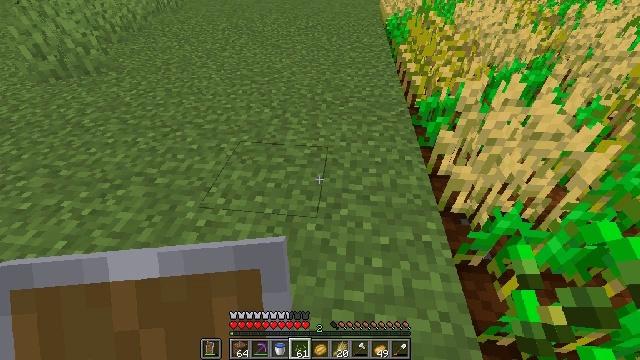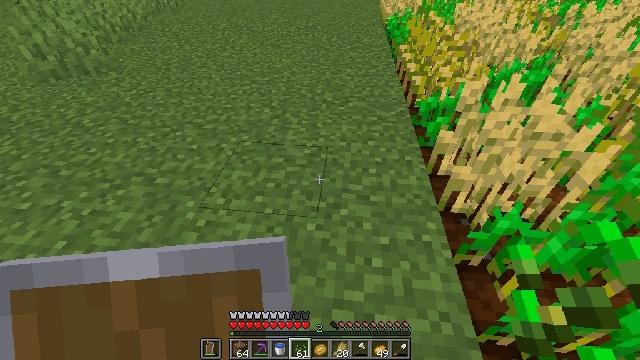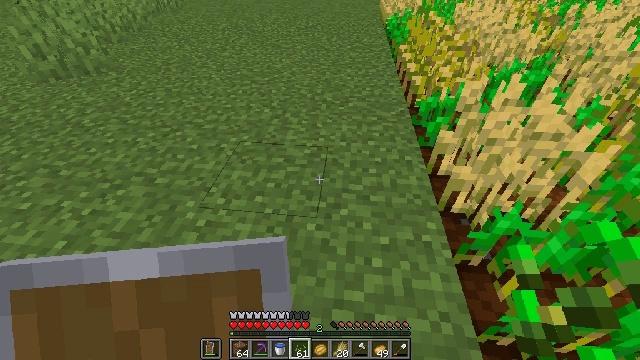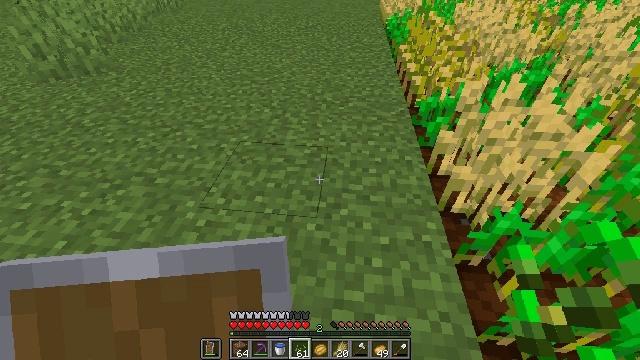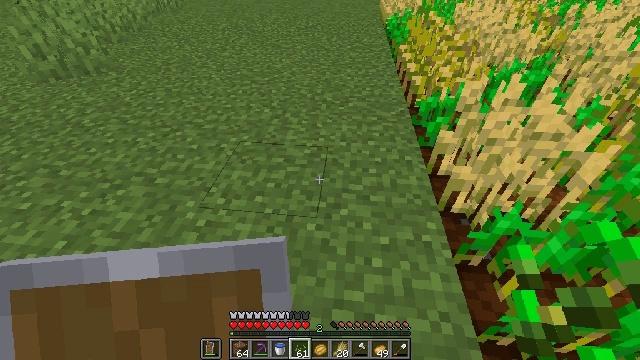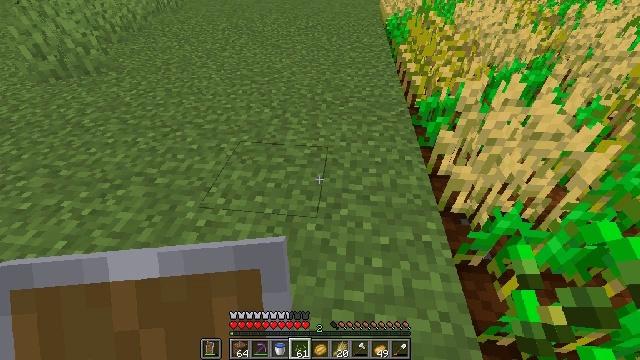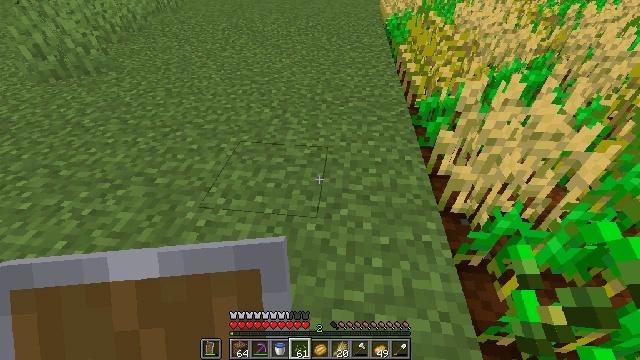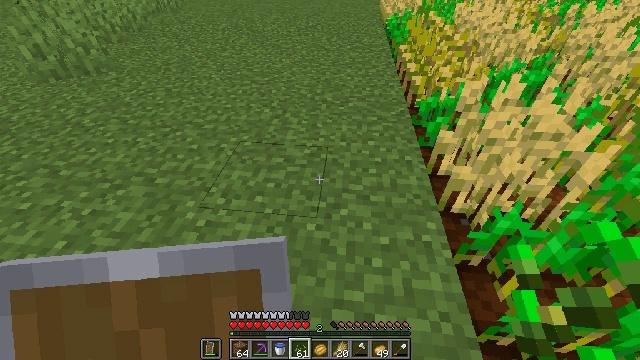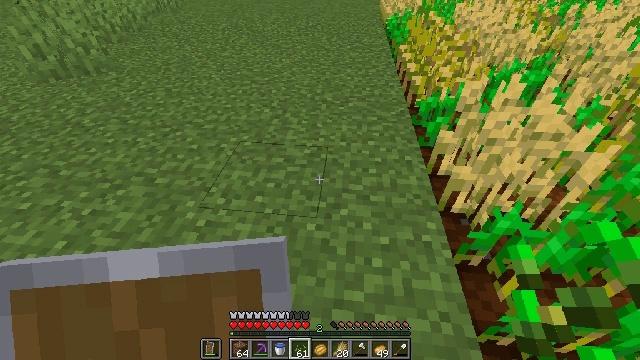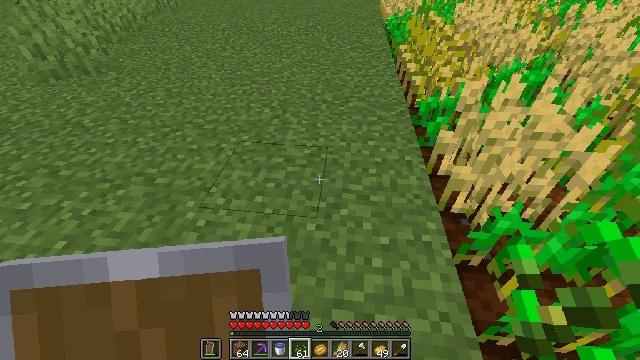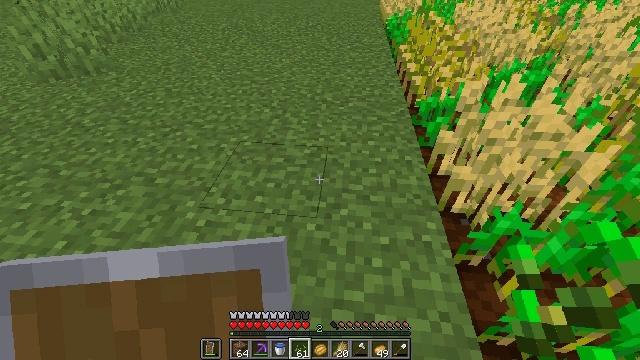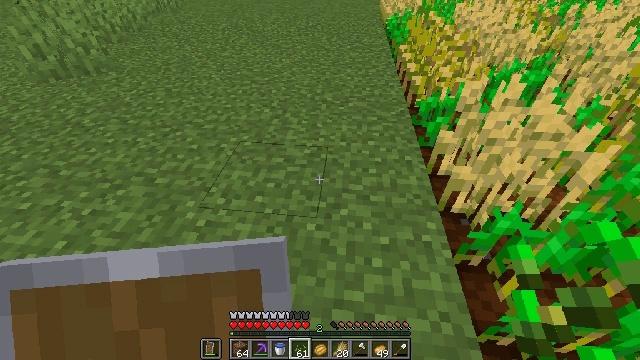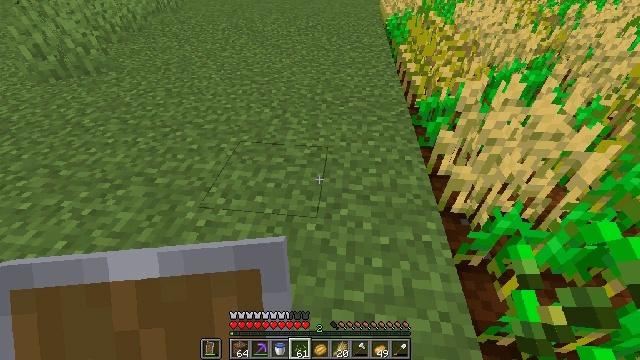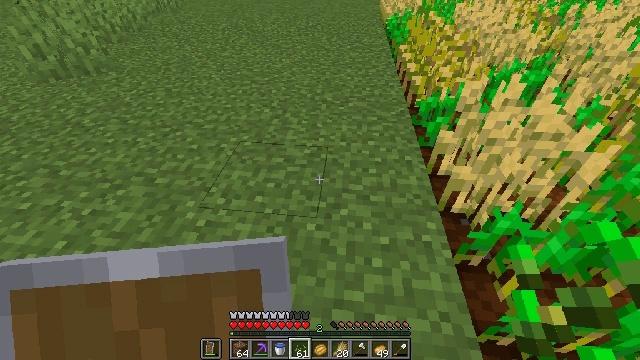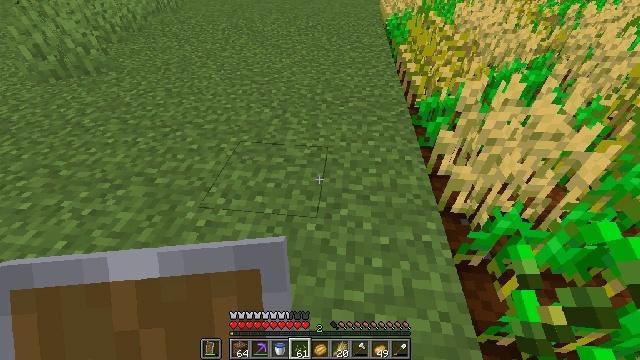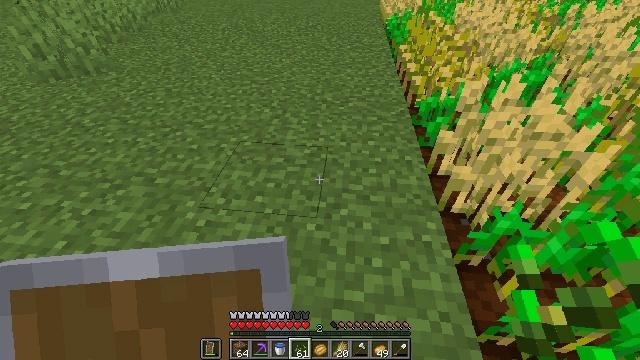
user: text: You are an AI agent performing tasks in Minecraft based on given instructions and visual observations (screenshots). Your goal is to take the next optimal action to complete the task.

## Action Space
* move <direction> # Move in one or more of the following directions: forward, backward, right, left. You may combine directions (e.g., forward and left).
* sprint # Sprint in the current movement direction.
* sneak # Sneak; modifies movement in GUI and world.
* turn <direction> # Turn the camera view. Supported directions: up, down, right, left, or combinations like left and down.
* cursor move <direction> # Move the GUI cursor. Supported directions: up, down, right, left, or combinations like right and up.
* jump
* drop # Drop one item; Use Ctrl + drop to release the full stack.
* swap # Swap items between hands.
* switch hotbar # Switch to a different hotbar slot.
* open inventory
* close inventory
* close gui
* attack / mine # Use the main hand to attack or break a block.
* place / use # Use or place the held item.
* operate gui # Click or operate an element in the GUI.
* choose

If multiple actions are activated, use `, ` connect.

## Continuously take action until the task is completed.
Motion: motion action
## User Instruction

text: Break the mature wheat plants.
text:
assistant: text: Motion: no_op
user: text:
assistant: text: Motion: no_op
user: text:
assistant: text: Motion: no_op
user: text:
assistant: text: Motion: no_op
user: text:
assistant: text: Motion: no_op
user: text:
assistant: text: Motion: no_op
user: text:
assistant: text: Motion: no_op
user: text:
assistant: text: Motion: no_op
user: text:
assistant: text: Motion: no_op
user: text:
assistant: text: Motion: no_op
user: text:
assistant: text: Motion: no_op
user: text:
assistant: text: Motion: no_op
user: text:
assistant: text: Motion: no_op
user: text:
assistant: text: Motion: no_op
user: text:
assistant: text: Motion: no_op
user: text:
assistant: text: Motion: no_op
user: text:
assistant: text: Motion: no_op
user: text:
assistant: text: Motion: no_op
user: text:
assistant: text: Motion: no_op
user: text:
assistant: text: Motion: no_op
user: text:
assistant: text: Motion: no_op
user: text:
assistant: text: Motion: no_op
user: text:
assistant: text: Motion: no_op
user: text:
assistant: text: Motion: no_op
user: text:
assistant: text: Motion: no_op
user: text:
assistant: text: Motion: no_op
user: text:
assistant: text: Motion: no_op
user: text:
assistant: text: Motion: no_op
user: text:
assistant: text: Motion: no_op
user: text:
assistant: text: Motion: no_op